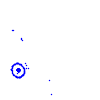
Particle: proton